【题型】填空题　【知识点】解析几何　【难度】easy
已知抛物线$y^2=8x$的焦点是$F$，点$A(3,2)$，若抛物线上存在一点$M$使得$|MA|+|MF|$最小，则$M$点的横坐标为\_\_\_\_.
【解答】

\noindent \textbf{【答案】}$\dfrac{1}{2}$/0.5

\noindent \textbf{【难度】}0.65

\noindent \textbf{【知识点】}抛物线上的点到定点和焦点距离的和、差最值、抛物线定义的理解、根据抛物线方程求焦点或准线

\noindent \textbf{【分析】}求出抛物线的焦点及准线，利用抛物线定义结合几何图形推理作答.

\noindent \textbf{【详解】}抛物线$y^2=8x$的焦点$F(2,0)$，准线$l:x=-2$，显然点$A(3,2)$在抛物线内，过点$A$作$AN\perp l$于点$N$，交抛物线于$M$，连$MF$，如图，

\noindent 在抛物线上取点$M'$，过$M'$作$M'N'\perp l$于$N'$，连接$MF,M'A,AN'$，有$|MF|=|MN|,|MF|=|M'N'|$，

\noindent 则有$|M'A|+|MF|=|M'A|+|M'N'|\geq|AN'|\geq|AN|=|MA|+|MN|=|MA|+|MF|$，当且仅当点$M'$与$M$重合时取等号，

\noindent 因此$(|MA|+|MF|)_{\min}=3-(-2)=5$，此时点$M$的纵坐标为$2$，则其横坐标$x_M=\dfrac{2^2}{8}=\dfrac{1}{2}$，

\noindent 所以$M$点的横坐标为$\dfrac{1}{2}$.

\noindent 故答案为：$\dfrac{1}{2}$
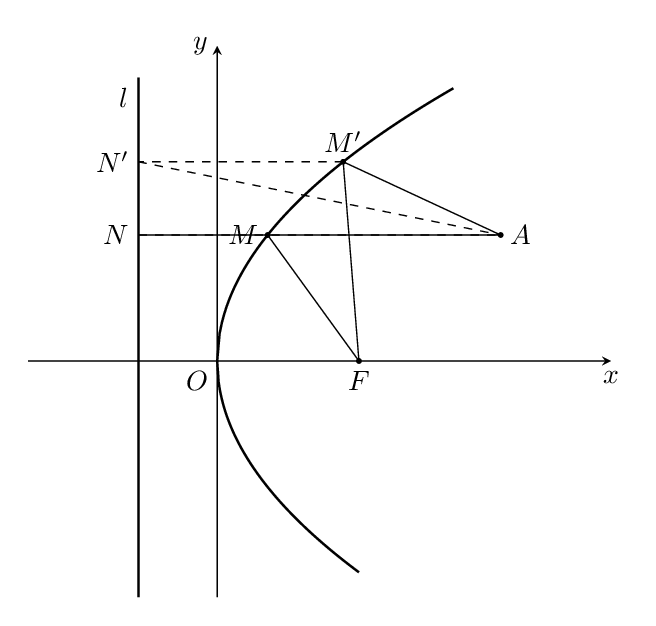